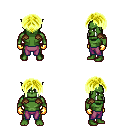
a pixel art fantasy rpg character, male body template, orc, green skin, leather shoulder armor, magenta pants, gold parted hairstyle, gold gloves, four views (front, back, left, right), 2x2 character sprite sheet, small pixel art, hard edges, no anti-aliasing